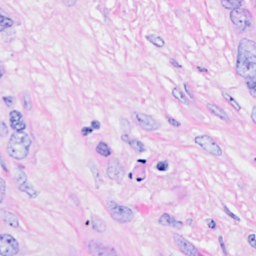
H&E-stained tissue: Breast